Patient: sex M, age 45
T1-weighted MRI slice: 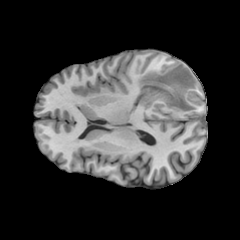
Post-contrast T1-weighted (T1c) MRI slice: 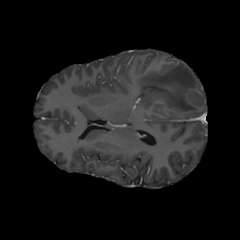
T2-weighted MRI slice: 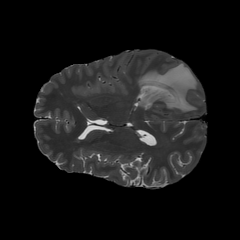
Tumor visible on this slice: yes
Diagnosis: Glioblastoma, IDH-wildtype
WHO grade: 4